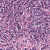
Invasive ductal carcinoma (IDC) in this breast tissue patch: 1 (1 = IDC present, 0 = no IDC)